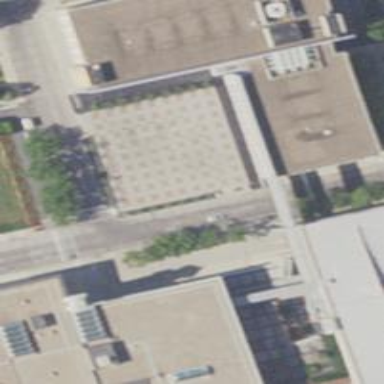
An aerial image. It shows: Office building with dark grey roof and silver exterior.